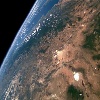
Label: land